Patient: sex M, age 37
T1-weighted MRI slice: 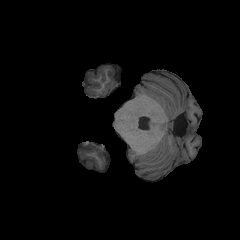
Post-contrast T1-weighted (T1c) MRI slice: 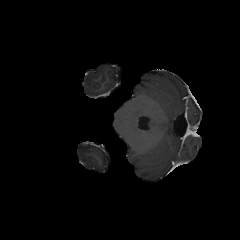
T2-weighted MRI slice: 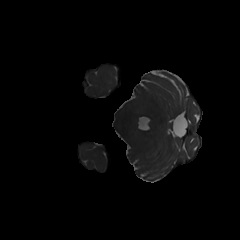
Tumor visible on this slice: no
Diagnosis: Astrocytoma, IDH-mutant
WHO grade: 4